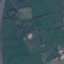
Land use / land cover class: Pasture